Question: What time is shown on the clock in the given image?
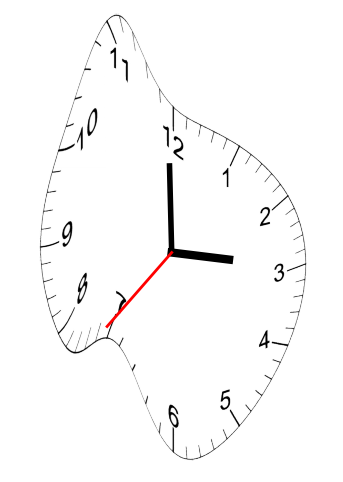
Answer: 02:59:36